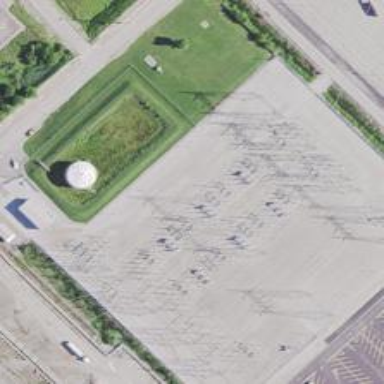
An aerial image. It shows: Switch used for power control.